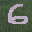
Label: 6